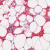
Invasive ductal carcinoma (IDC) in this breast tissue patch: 0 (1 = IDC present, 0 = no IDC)